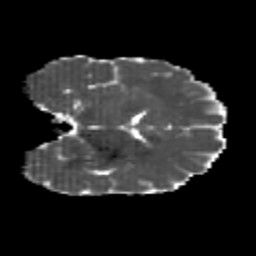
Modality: MD
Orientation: coronal
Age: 20
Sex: male
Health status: healthy
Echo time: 0.074 s